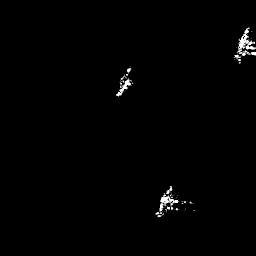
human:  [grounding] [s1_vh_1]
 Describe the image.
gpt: In the satellite image, there is  <ref>1 small ship </ref> <box>[[44, 30, 51, 39, 0]]</box> located at center,  <ref>1 medium ship </ref> <box>[[60, 74, 69, 87, 0]]</box> located at bottom,  <ref>1 small ship </ref> <box>[[90, 13, 98, 23, 0]]</box> located at top right.